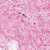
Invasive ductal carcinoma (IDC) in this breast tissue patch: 0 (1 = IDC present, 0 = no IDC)